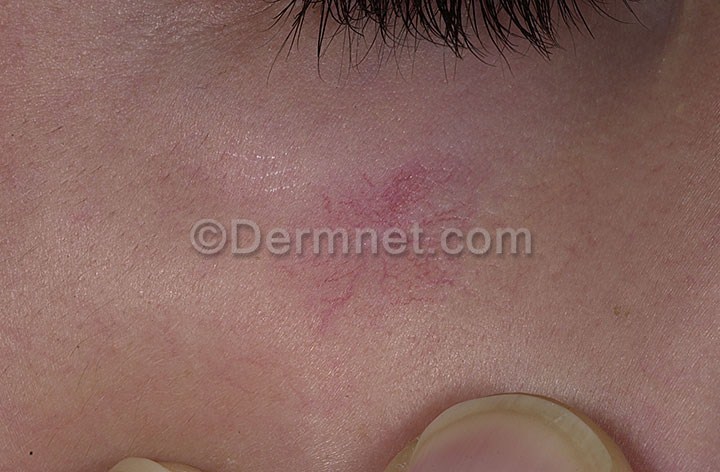
Disease: Vascular Tumors